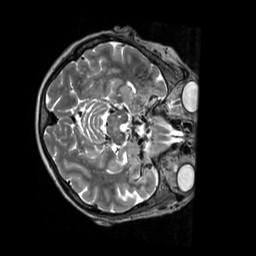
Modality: T2w
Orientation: axial
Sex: female
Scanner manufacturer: siemens
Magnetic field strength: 3 T
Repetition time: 3.2 s
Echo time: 0.409 s